Question: I'm trying to make a tkinter app that doesn't look like a tkinter app. I'm using a ttk Notebook, and the tabs have this little dotted line around the text when they're selected. It looks terrible, and I can't find a way to remove it using either styles or config. Here's a screenshot to clarify:

Edit for code (I don't think it'll be terribly helpful, since I'm actually just trying to remove a default style thing.):
Here is the notebook creation:
'''
tabs = ttk.Notebook(mainframe, width=319, height=210, style=style.Notebook)
tabs.grid(column=0, row=1, sticky=('n', 'w', 'e', 's'))
tabs.columnconfigure(0, weight=1)
tabs.rowconfigure(0, weight=1)
'''
Filling it in:
'''
tab1 = ttk.Frame(tabs)
tab1_frame = ttk.Frame(tab1, style=style.Frame)
tab1_frame.pack(anchor='center', expand=1, fill='both')
# stick some widgets in
progress = ttk.Progressbar(tab1_frame, orient="horizontal", length=300, mode="determinate")
progress.grid(column=1, row=1, columnspan=2, padx=style.padding, pady=style.padding)
progress['maximum'] = 1000
progress['value'] = 500
# More widgets
# Another tab
tab2 = ttk.Frame(tabs)
tab2_frame = ttk.Frame(tab2, style=style.Frame)
tab2_frame.pack(anchor='center', expand=1, fill='both')
# blah blah
'''
Relevant styles:
'''
style_config = Style()
style_config.theme_use('default')
style_config.configure(self.Notebook,
background=self.dark,
borderwidth=0)
style_config.configure(self.Tab,
background=self.dark,
foreground='white',
padding=self.padding,
borderwidth=0)
style_config.map(self.Tab,
background=[('selected', self.color1)])
'''
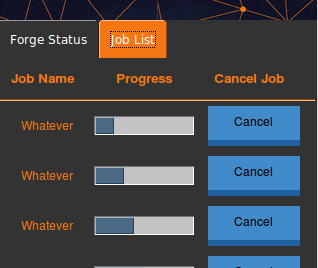
Answer: You can remove this focus mark by altering the sub elements of tab widget. Ttk widgets are decomposed in <URL>
'''
style.layout("Tab",
[('Notebook.tab', {'sticky': 'nswe', 'children':
[('Notebook.padding', {'side': 'top', 'sticky': 'nswe', 'children':
#[('Notebook.focus', {'side': 'top', 'sticky': 'nswe', 'children':
[('Notebook.label', {'side': 'top', 'sticky': ''})],
#})],
})],
})]
)
'''
A more hacky way could be to alter the color of this focus mark, for instance to draw it the same color as background
'''
style.configure("Tab", focuscolor=style.configure(".")["background"])
'''